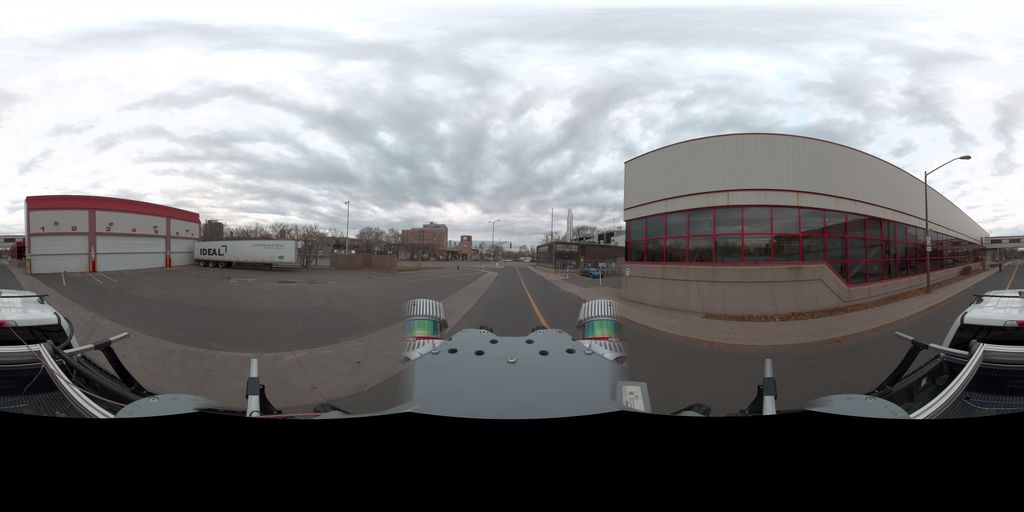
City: quebec_city